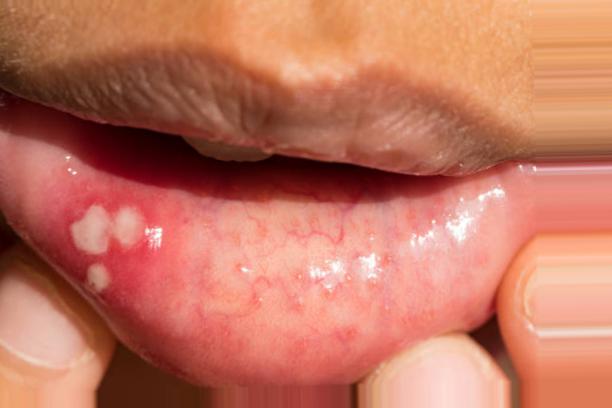
Condition: Mouth Ulcer